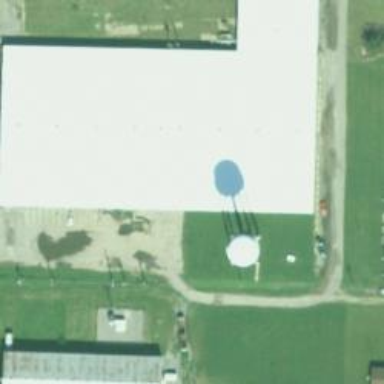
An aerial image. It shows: Water tower that is man-made.